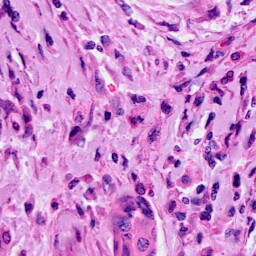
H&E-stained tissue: Cervix